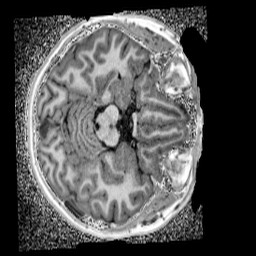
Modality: UNIT1_denoised
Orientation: axial
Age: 13
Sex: female
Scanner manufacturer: siemens
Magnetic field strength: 3 T
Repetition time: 4 s
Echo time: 0.00299 s